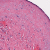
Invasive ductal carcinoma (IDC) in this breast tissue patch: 0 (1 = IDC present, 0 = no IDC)